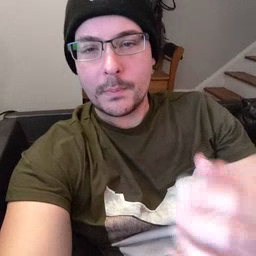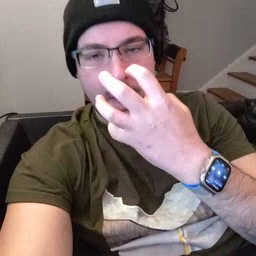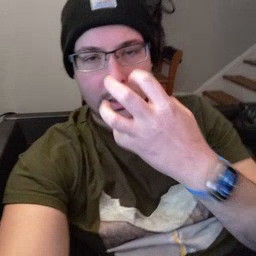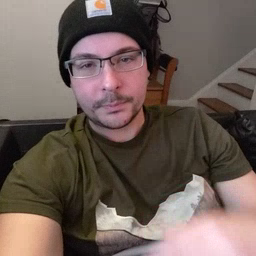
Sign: mad